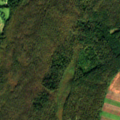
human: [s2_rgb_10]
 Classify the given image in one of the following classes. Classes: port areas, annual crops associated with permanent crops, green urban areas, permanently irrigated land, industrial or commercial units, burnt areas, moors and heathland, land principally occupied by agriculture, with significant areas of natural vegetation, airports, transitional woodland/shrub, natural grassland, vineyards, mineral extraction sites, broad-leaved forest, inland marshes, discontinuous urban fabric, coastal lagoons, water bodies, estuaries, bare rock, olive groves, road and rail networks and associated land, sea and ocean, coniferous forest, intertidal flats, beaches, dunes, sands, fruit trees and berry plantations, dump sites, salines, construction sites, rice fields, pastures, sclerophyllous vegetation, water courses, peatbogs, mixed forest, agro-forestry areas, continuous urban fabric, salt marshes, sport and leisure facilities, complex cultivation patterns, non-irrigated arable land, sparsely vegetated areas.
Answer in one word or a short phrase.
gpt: non-irrigated arable land, complex cultivation patterns, broad-leaved forest, transitional woodland/shrub